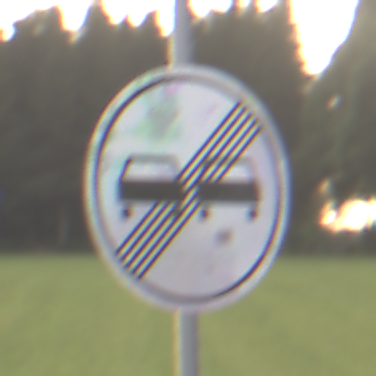
Verkehrszeichen: EndeUeberholverbot
Umgebung: Outdoor, Nature
Tageszeit: SunriseSunset
Wetter: Clear
Licht: Natural
Jahreszeit: NotSpecified
Kontrast: LowContrast